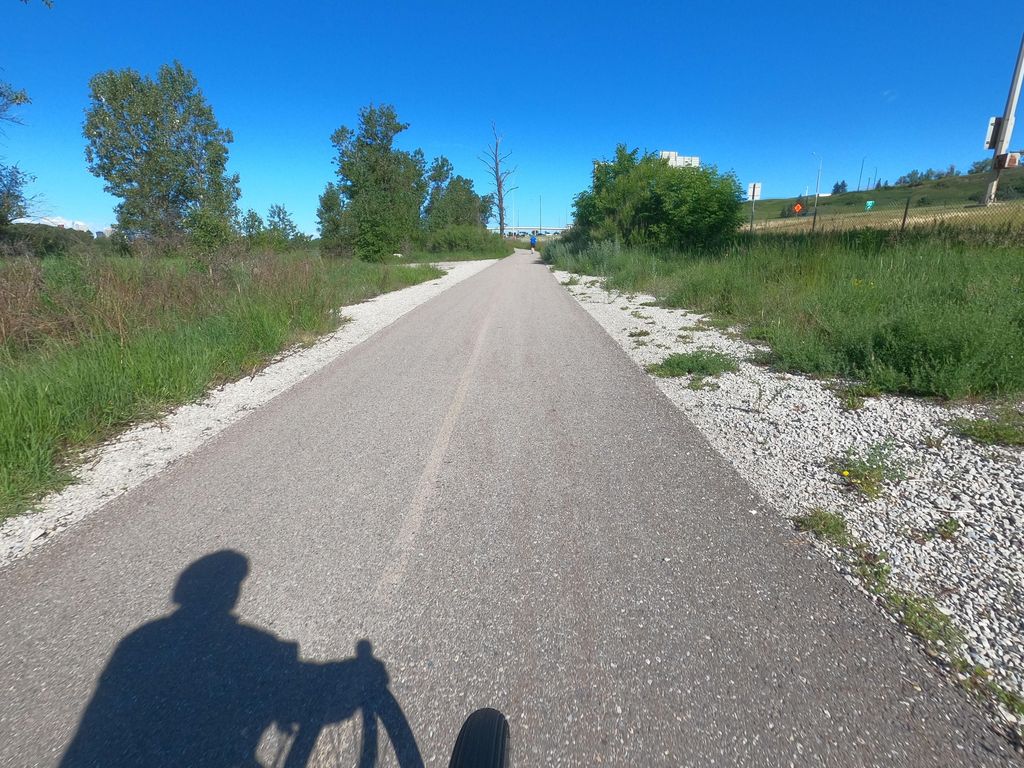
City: calgary